Field crop: maize
Growth stage: 2
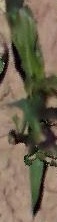
Species: maize